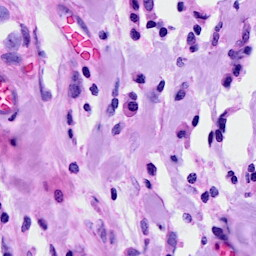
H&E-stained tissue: Breast